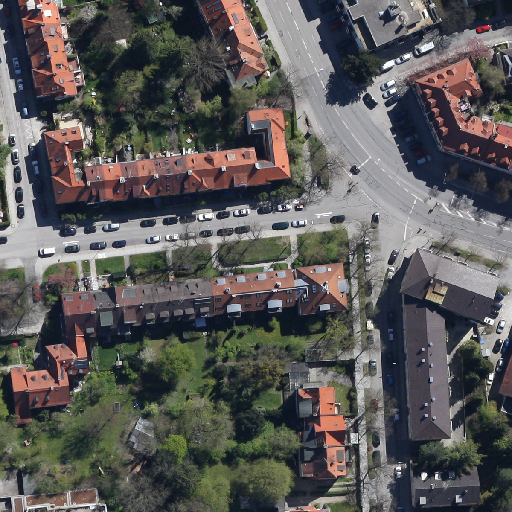
Referring expression: impervious surface